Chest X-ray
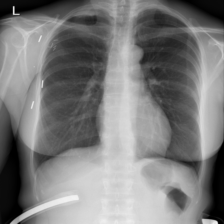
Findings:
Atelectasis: negative
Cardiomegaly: negative
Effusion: negative
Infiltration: negative
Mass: negative
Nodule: negative
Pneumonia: negative
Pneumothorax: negative
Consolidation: negative
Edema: negative
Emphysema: negative
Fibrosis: negative
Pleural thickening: negative
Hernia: negative